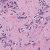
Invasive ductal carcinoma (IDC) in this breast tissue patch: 1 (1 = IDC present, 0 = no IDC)